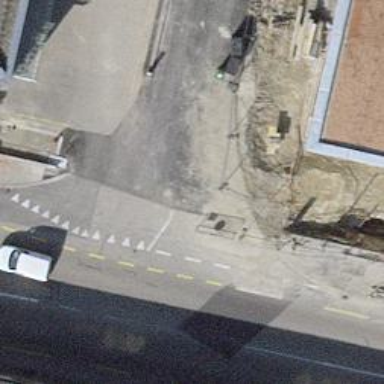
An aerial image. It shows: Asphalt footpath with unmarked crossing.